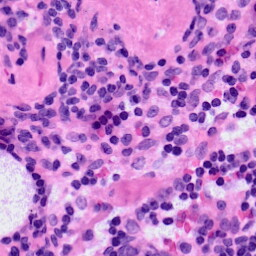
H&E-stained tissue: LymphNode